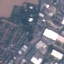
Label: Industrial